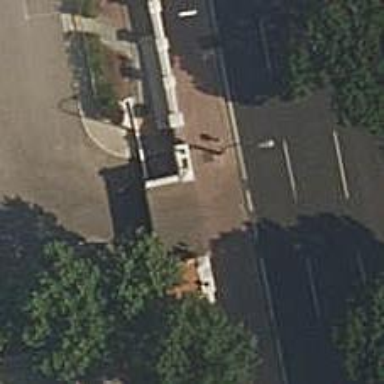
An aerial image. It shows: Gate.